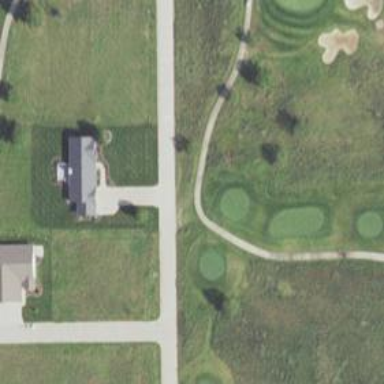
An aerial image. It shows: Well-maintained path suitable for golfing.